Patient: sex M, age 57
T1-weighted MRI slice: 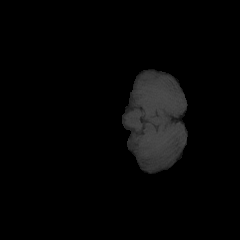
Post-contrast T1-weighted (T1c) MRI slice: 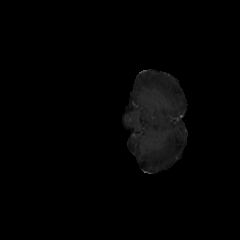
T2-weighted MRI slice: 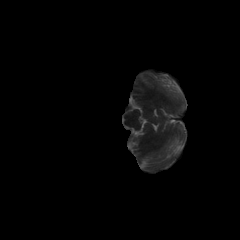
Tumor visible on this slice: no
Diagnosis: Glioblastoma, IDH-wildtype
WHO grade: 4